Field crop: maize
Growth stage: 2
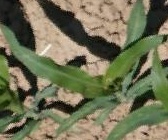
Species: maize